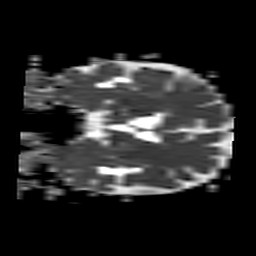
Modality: ADC
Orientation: coronal
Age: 71
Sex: female
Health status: ill
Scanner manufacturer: philips
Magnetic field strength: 3 T
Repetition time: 3.8 s
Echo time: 0.09 s